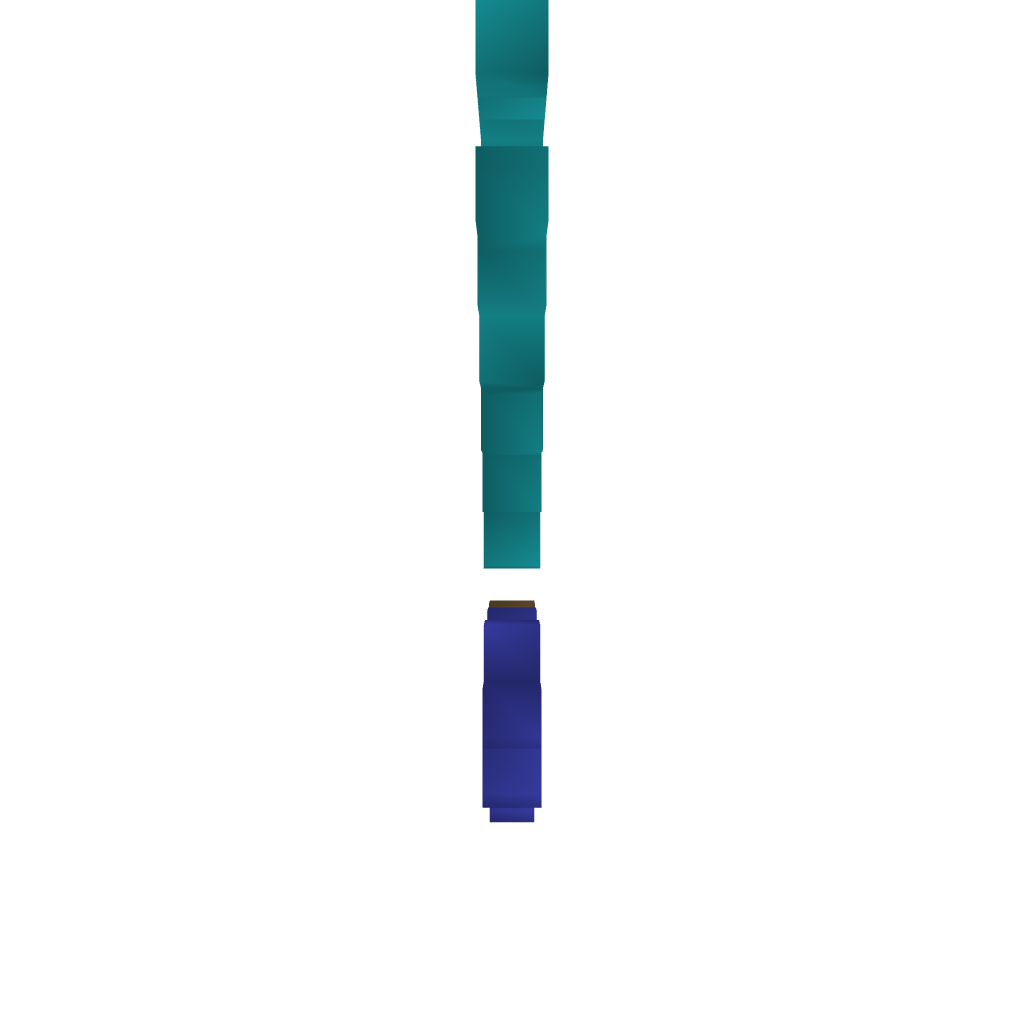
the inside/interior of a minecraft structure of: Diamond Sword